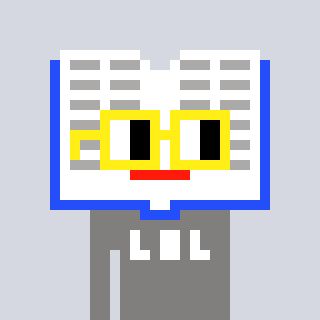
a pixel art character with square yellow glasses, a dictionary-shaped head and a bluegrey-colored body on a cool background